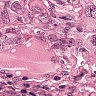
Metastatic tissue present: yes